Question: I have a WPF listbox and have updated the list item data template to have essentially a 3 column layout.
I would like:
|status color|name| buttons|
These are probably CSS terms but I want to float the status color and name to the left, which I've done, then I would like the buttons to be floated to the right, and always stay to the right even as the window gets wider.
I feel like I'm so close, the list item widths grow when the window gets wider, all I feel I have to do is tell the buttons to float right but can't figure out how. I've tried stack panels, a grid with a auto|*|auto column layout (With a stretch on the last column) and I've tried a dockpanel.
Here's my XAML:
'''
<Controls:MetroWindow x:Class="Appsecute.Views.MainView2"
xmlns="http://schemas.microsoft.com/winfx/2006/xaml/presentation"
xmlns:x="http://schemas.microsoft.com/winfx/2006/xaml"
xmlns:Controls="clr-namespace:MahApps.Metro.Controls;assembly=MahApps.Metro"
xmlns:AppsecuteControls="clr-namespace:Appsecute.Controls"
Title="APPSECUTE" Height="630" Width="480" Icon="/Appsecute;component/Images/icon.png" WindowStartupLocation="CenterScreen">
<Window.Resources>
<ResourceDictionary>
<ResourceDictionary.MergedDictionaries>
<ResourceDictionary Source="pack://application:,,,/MahApps.Metro;component/Styles/Colours.xaml" />
<ResourceDictionary Source="pack://application:,,,/MahApps.Metro;component/Styles/Fonts.xaml" />
<ResourceDictionary Source="pack://application:,,,/MahApps.Metro;component/Styles/Controls.xaml" />
<ResourceDictionary Source="pack://application:,,,/MahApps.Metro;component/Styles/Controls.AnimatedSingleRowTabControl.xaml" />
<ResourceDictionary Source="pack://application:,,,/MahApps.Metro.Resources;component/Icons.xaml" />
<ResourceDictionary Source="pack://application:,,,/MahApps.Metro;component/Styles/Accents/Blue.xaml" />
<ResourceDictionary Source="pack://application:,,,/MahApps.Metro;component/Styles/Accents/BaseLight.xaml" />
</ResourceDictionary.MergedDictionaries>
</ResourceDictionary>
</Window.Resources>
<Grid Margin="0,0,12,0">
<AppsecuteControls:NotifyIcon
x:Name="NotifyIcon"
Text="Appsecute"
Icon="/Images/icon.ico" MouseDoubleClick="NotifyIconMouseDoubleClick" Grid.ColumnSpan="2">
<AppsecuteControls:NotifyIcon.ContextMenu>
<ContextMenu StaysOpen="False">
</ContextMenu>
</AppsecuteControls:NotifyIcon.ContextMenu>
</AppsecuteControls:NotifyIcon>
<Grid Height="auto" HorizontalAlignment="Stretch" VerticalAlignment="Stretch" Width="auto" Margin="12,0,0,24">
<Grid.RowDefinitions>
<RowDefinition Height="auto" />
<RowDefinition Height="*" />
<RowDefinition Height="auto" />
<RowDefinition Height="*" />
</Grid.RowDefinitions>
<Label Content="APPLICATIONS" Height="auto" Name="LabelApplications" Grid.Row="0" Padding="2" Margin="0,8,0,0" VerticalAlignment="Top" />
<ListBox Height="auto" Name="ListBoxApplications" Width="auto" Grid.Row="1" Grid.ColumnSpan="3" Focusable="False" Background="White" BorderBrush="{x:Null}" SelectionChanged="ListBoxApplicationsSelectionChanged">
<ListBox.ItemContainerStyle>
<Style TargetType="{x:Type ListBoxItem}">
<Setter Property="HorizontalAlignment" Value="Stretch"></Setter>
<Setter Property="Padding" Value="0"></Setter>
<Setter Property="Background" Value="#EEEEEE"></Setter>
<Setter Property="BorderBrush" Value="White"></Setter>
<Setter Property="BorderThickness" Value="0,0,0,2"></Setter>
<Style.Triggers>
<Trigger Property="IsMouseOver" Value="True">
<Setter Property="BorderBrush" Value="#FF4EA6EA"></Setter>
</Trigger>
</Style.Triggers>
</Style>
</ListBox.ItemContainerStyle>
<ListBox.ItemTemplate>
<DataTemplate>
<Grid>
<Grid.ColumnDefinitions>
<ColumnDefinition Width="*" />
<ColumnDefinition Width="Auto" />
</Grid.ColumnDefinitions>
<StackPanel Grid.Column="0" Orientation="Horizontal">
<Rectangle Fill="{Binding StateColor}" Width="5" Height="auto" Margin="0,0,5,0"></Rectangle>
<StackPanel Orientation="Vertical">
<StackPanel Orientation="Horizontal" Margin="0,4,0,0">
<TextBlock Text="{Binding DisplayName}" FontSize="20" Padding="2" />
</StackPanel>
<StackPanel Orientation="Horizontal" Margin="0,4">
<TextBlock Text="{Binding CloudName}" FontSize="12" Foreground="#FF666666" />
<TextBlock Text=" - " FontSize="12" Foreground="#FF666666" />
<TextBlock Text="{Binding Username}" FontSize="12" Foreground="#FF666666" />
</StackPanel>
</StackPanel>
</StackPanel>
<DockPanel Grid.Column="1" VerticalAlignment="Center" HorizontalAlignment="Right">
<Button Background="{x:Null}" BorderBrush="{x:Null}" Focusable="False" Tag="{Binding}" Name="ButtonUpload" ToolTip="Upload Application" Click="ButtonUploadClick">
<StackPanel>
<Image Width="24" Height="24" Source="/Appsecute;component/Images/upload.png"/>
</StackPanel>
</Button>
<Button Background="{x:Null}" BorderBrush="{x:Null}" Focusable="False" Tag="{Binding}" Name="ButtonStart" Click="ButtonStartClick" ToolTip="Start Application" IsEnabled="{Binding IsStopped}">
<StackPanel>
<Image Width="24" Height="24" Source="/Appsecute;component/Images/play.png" />
</StackPanel>
</Button>
<Button Background="{x:Null}" BorderBrush="{x:Null}" Focusable="False" Tag="{Binding}" Name="ButtonStop" ToolTip="Stop Application" Click="ButtonStopClick" IsEnabled="{Binding IsStarted}">
<StackPanel>
<Image Width="24" Height="24" Source="/Appsecute;component/Images/stop.png"/>
</StackPanel>
</Button>
<Button Background="{x:Null}" BorderBrush="{x:Null}" Focusable="False" Click="ButtonRestartClick" Tag="{Binding}" Name="ButtonRestart" ToolTip="Restart Application">
<StackPanel>
<Image Width="24" Height="24" Source="/Appsecute;component/Images/restart.png"/>
</StackPanel>
</Button>
</DockPanel>
</Grid>
</DataTemplate>
</ListBox.ItemTemplate>
</ListBox>
<Label Content="SERVICE INSTANCES" Height="auto" Name="LabelServiceInstances" Grid.Row="2" Grid.ColumnSpan="3" Padding="2" Margin="0,8,0,0" VerticalAlignment="Top" />
<ListBox Height="auto" Name="ListBoxServiceInstances" Width="auto" Grid.Row="3" Grid.RowSpan="2" Grid.ColumnSpan="3" />
</Grid>
<Label Height="28" HorizontalAlignment="Left" Margin="0,0,0,0" Name="LabelStatus" VerticalAlignment="Bottom" Width="auto" VerticalContentAlignment="Bottom" HorizontalContentAlignment="Stretch" FontSize="10" />
</Grid>
</Controls:MetroWindow>
'''
And an image of what I'm trying to achieve:

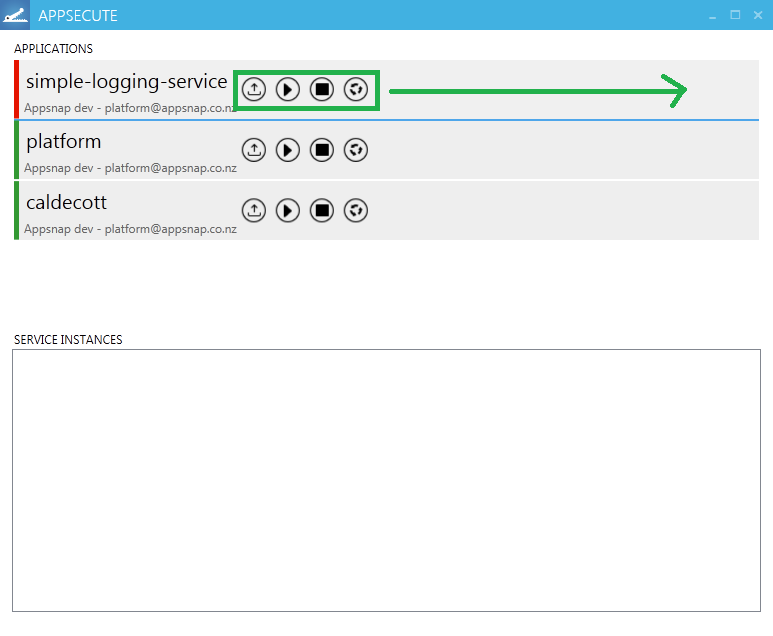
Answer: The problem is at the first level below 'DataTemplate', here:
'''
<StackPanel Orientation="Horizontal" HorizontalAlignment="Stretch">
'''
By its nature a 'StackPanel' will align items to the left, so it's not a layout that's well suited to what you want to do. Instead try using a with two columns, giving the left column 'Width=*' and the right 'Width=Auto'.
'''
<ListBox HorizontalContentAlignment="Stretch">
<ListBox.ItemTemplate>
<DataTemplate>
<Grid>
<Grid.ColumnDefinitions>
<ColumnDefinition Width="*" />
<ColumnDefinition Width="Auto" />
</Grid.ColumnDefinitions>
<StackPanel Grid.Column="0" Orientation="Vertical">
...
</StackPanel>
<DockPanel Grid.Column="1" VerticalAlignment="Center">
...
</DockPanel>
</Grid>
<DataTemplate>
</ListBox.ItemTemplate>
<ListBox>
'''